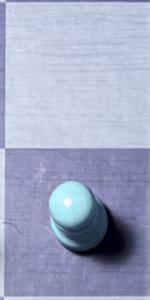
Label: Pawn_White